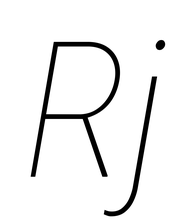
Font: Roboto-Italic_Condensed_Thin_Italic